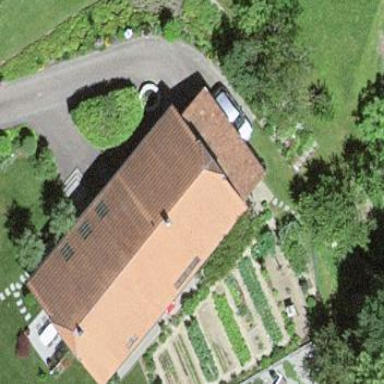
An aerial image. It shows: Farm building.